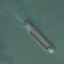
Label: civil